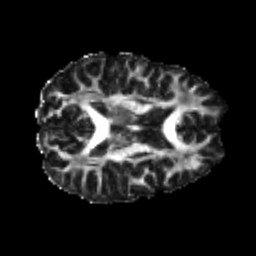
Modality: FA
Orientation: axial
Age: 22
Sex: male
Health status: healthy
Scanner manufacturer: philips
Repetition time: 7.383 s
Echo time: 0.08599 s